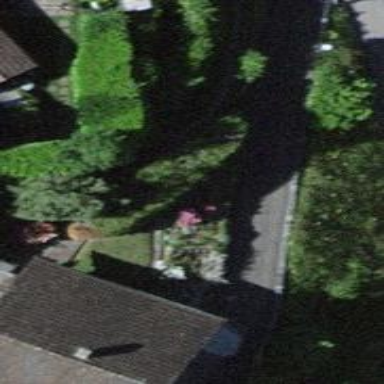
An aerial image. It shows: Hedge acting as barrier.